Aerial crown-view tile of a tropical tree (Barro Colorado Island, Panama), acquired 20240716:
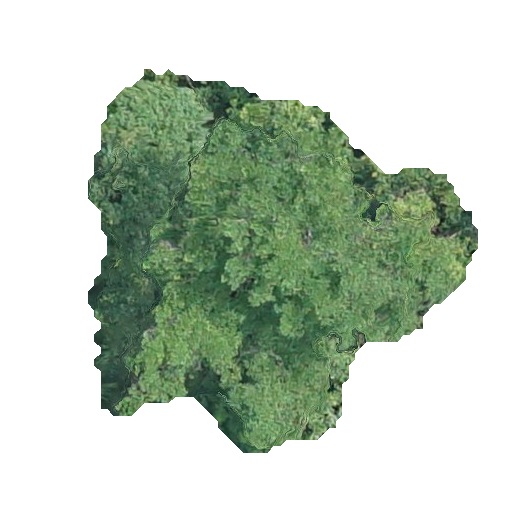
Species: Tabernaemontana arborea
GBIF accepted scientific name: Tabernaemontana arborea
Crown area: 156.296 m²